Interaction volume radius: 5 \u00c5
Interaction volume height: 35 \u00c5
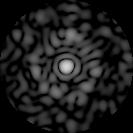
Disorder parameter: 0.8522